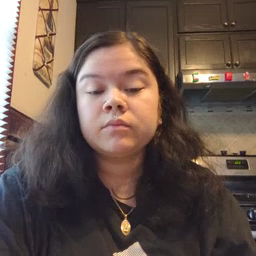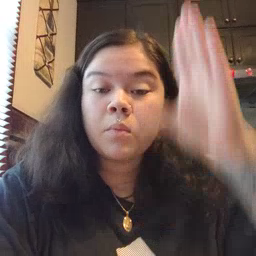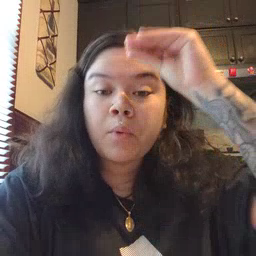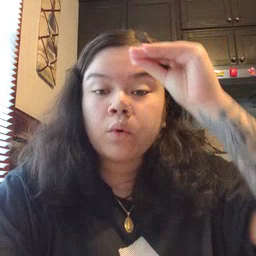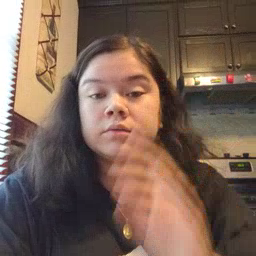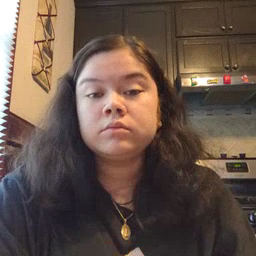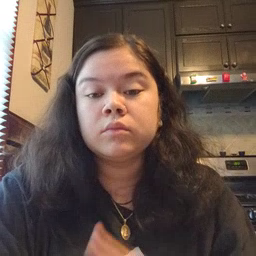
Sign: boy